Aerial crown-view tile of a tropical tree (Barro Colorado Island, Panama), acquired 20250616:
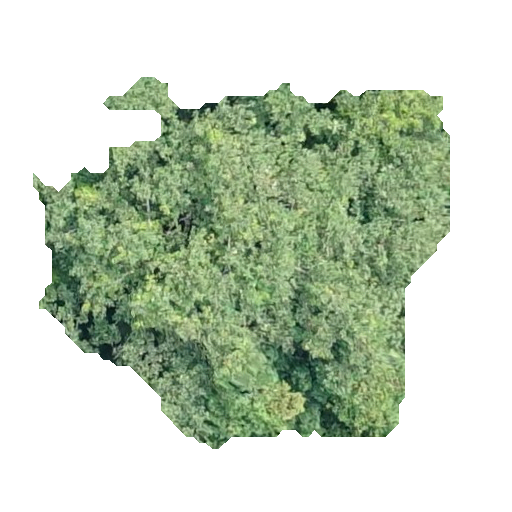
Species: Hieronyma alchorneoides
GBIF accepted scientific name: Hieronyma alchorneoides
Crown area: 162.287 m²